Question: I'm trying to style the images on my website with a slight bending-effect and a shadow below the bended parts of the image - just like this (seen on ebay):

Does somebody know how to achieve? Any suggested jQuery or java-script libraries? Or is it achieveable with CSS only?
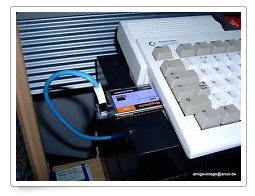
Answer: I did a modification to slash197's answer. It looks exactly like in the picture, at least in Firefox. However it is ridiculously large and needs additional markup.
I put the image container div (most of code by slash197) inside another div. Then I added yet another div and gave it a shadow, then I just positioned it correctly.
'''
<div class="container">
<div class="shadow">&nbsp;</div>
<div class="img-container">
<img src="http://your.server.com/path/to/your/image.jpg" />
</div>
</div>
'''
'''
.container {
position: relative;
display: inline-block; /* or block */
margin: 20px; /* not required */
}
.img-container {
padding: 5px;
border: 1px solid #cccccc;
border-radius: 2px;
display: inline-block;
background: white;
position: relative;
top: 0;
left: 0;
}
.shadow {
box-shadow: 0 20px 5px 5px #cccccc; /* adjust color, blur or spread if you want */
transform: skewy(-3deg);
position: absolute;
left: 8px;
bottom: 22px; /* adjust this to change the shadow's size */
height: 20px;
width: 100px;
}
'''
Here it is in all its glory: <URL>
Changed 'rotate' to 'skewy' as it probably looks marginally better.